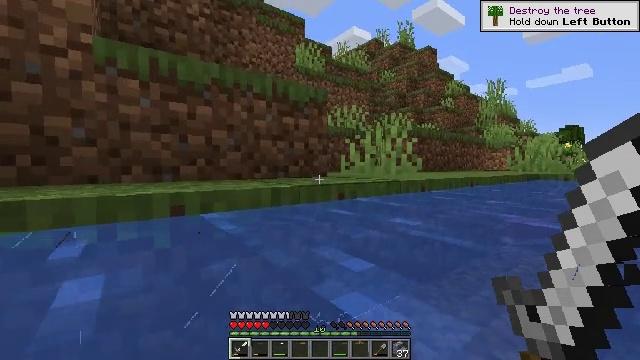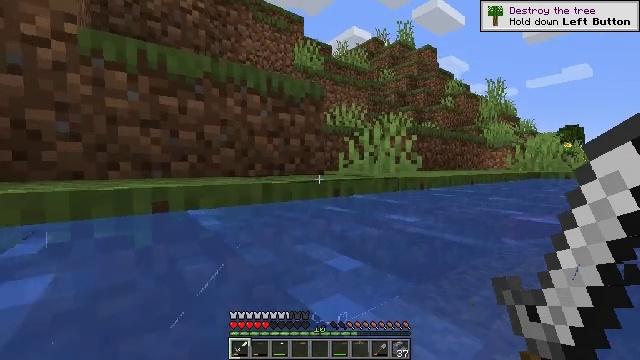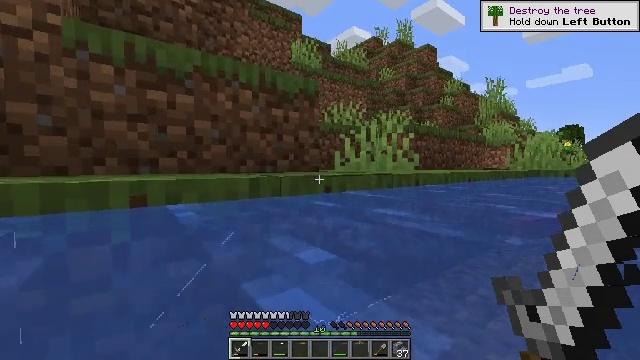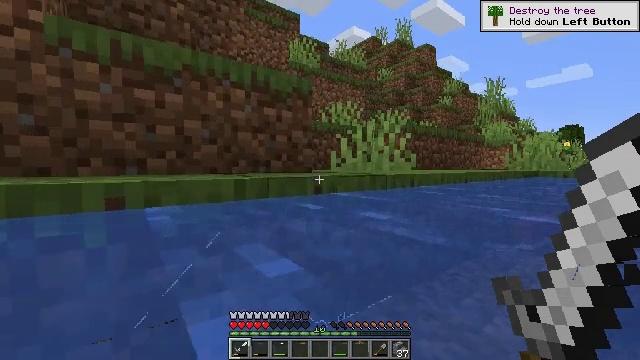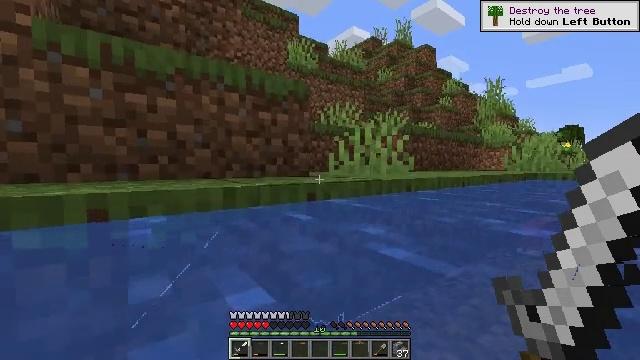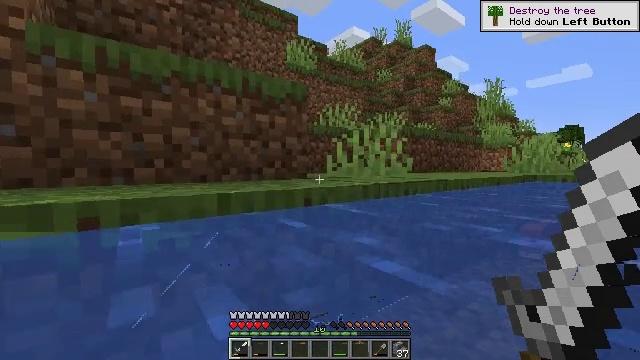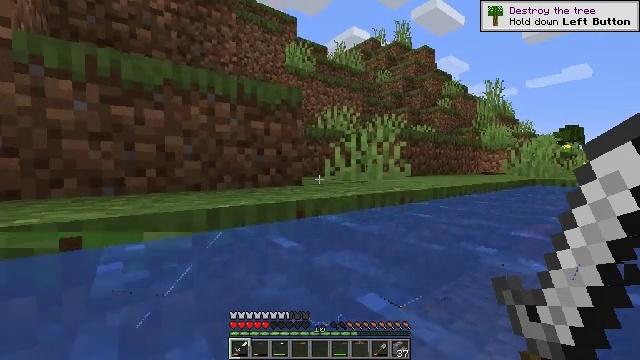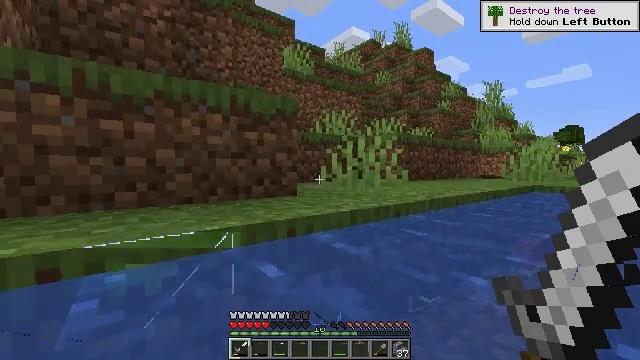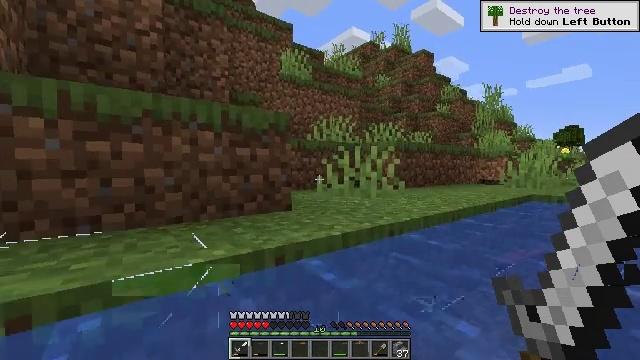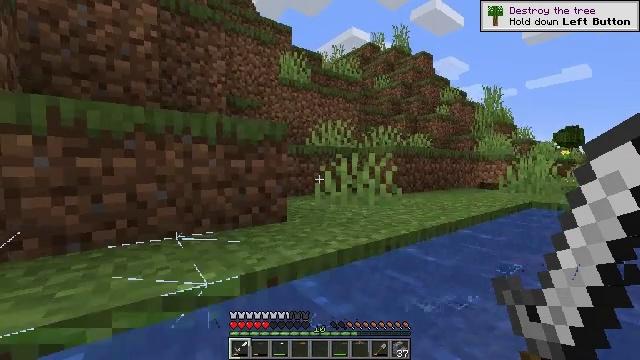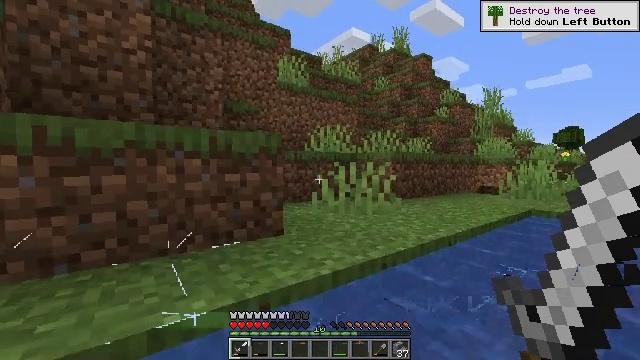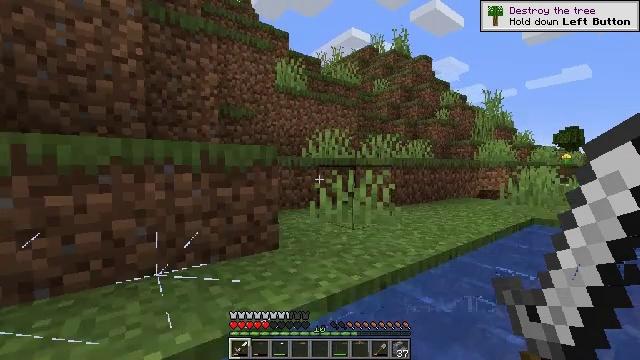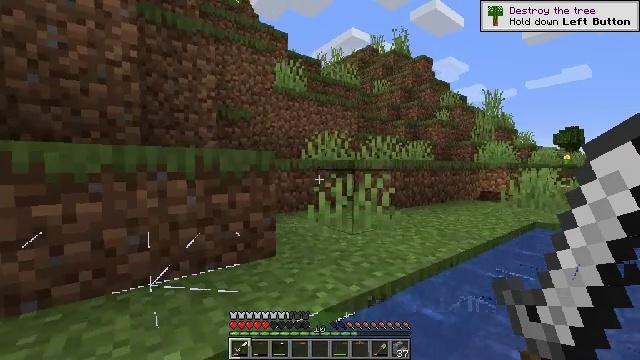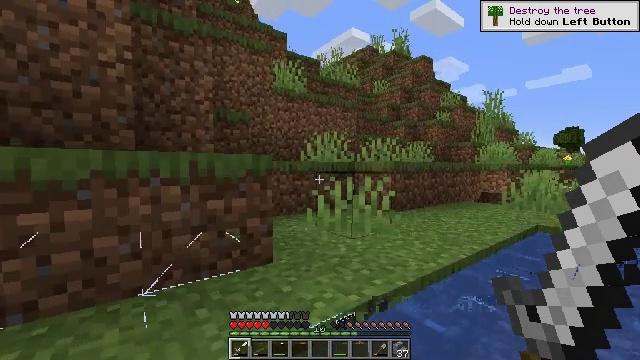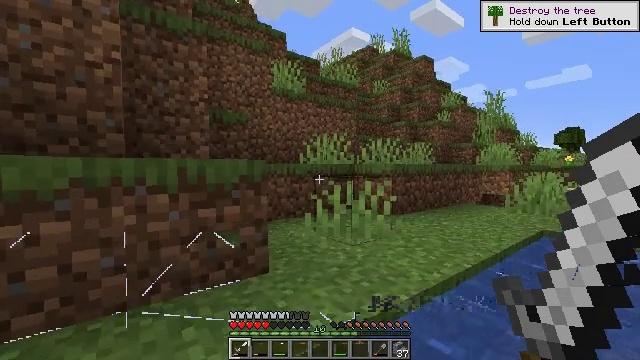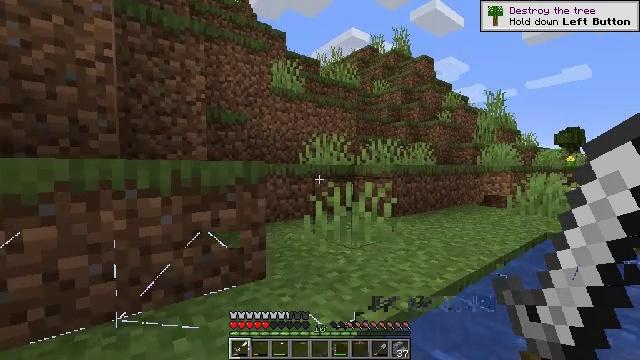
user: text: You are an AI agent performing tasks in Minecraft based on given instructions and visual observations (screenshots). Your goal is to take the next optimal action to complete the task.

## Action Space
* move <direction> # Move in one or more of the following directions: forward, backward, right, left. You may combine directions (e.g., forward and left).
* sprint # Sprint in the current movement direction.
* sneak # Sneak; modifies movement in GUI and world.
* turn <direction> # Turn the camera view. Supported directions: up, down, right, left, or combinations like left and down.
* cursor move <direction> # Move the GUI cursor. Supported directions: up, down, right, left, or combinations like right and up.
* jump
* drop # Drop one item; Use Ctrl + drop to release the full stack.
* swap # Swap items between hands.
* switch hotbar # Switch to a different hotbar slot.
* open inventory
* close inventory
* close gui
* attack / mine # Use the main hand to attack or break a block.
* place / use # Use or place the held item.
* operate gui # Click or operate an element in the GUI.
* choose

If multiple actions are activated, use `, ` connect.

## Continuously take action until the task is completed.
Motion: motion action
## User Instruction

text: Recycle the cobblestone stairs.
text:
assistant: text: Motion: move forward
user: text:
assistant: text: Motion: move forward
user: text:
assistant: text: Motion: move forward, jump
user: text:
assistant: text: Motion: move forward, jump
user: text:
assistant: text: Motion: move forward, jump
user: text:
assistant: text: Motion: move forward, jump
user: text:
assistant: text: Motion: move forward, jump
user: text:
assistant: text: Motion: move forward, jump
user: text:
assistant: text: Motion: move forward, jump
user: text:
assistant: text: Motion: move forward
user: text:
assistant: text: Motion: move forward
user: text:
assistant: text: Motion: move forward
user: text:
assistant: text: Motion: move forward
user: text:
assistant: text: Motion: move forward
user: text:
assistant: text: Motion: move forward
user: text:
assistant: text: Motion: move forward
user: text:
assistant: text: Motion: move forward
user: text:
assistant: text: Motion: move forward
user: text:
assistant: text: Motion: move forward
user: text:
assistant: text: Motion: move forward
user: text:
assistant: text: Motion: move forward, jump
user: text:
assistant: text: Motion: move forward, jump
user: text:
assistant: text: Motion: move forward, jump
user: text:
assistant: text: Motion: move forward, jump
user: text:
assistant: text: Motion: move forward
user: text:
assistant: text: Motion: move forward
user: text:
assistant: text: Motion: move forward
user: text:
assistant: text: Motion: move forward
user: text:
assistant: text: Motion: move forward
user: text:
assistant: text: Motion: move forward